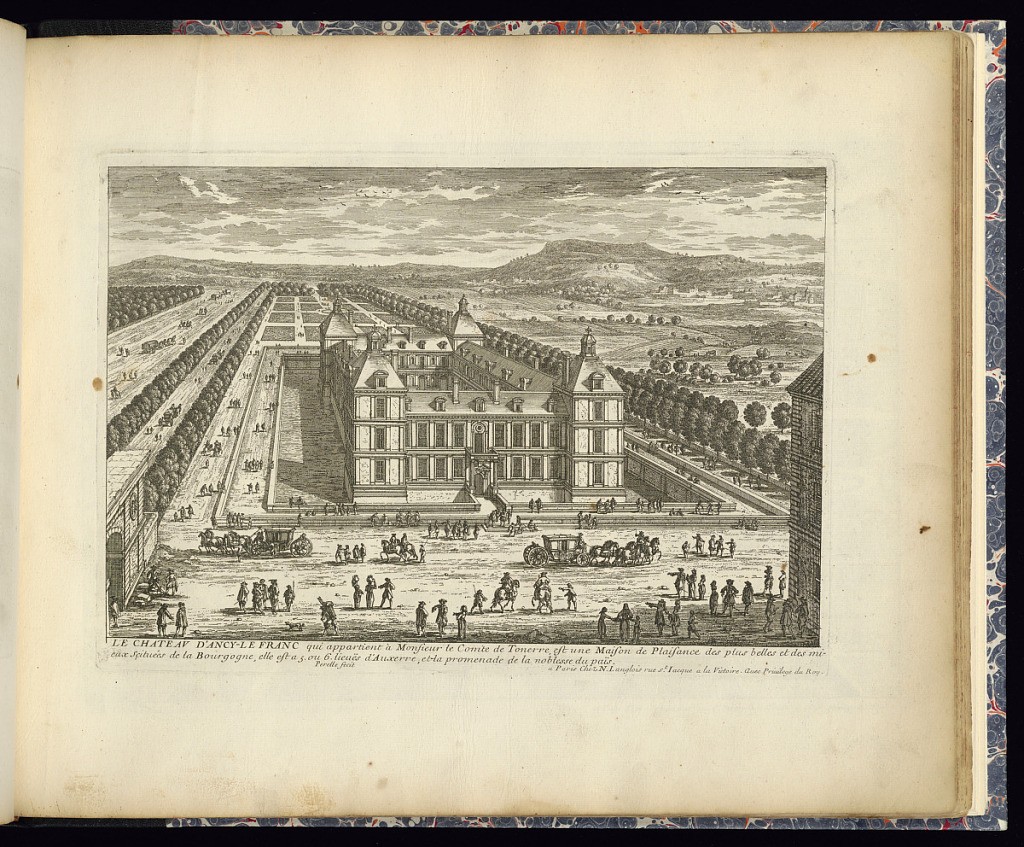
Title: LE CHASTEAU D’ANCY-LE FRANC
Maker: Gabriel Perelle, French, 1604–1677
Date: ca. 1660–83
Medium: Etching on laid paper
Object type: Print
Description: A view of the chateau d'Ancy-le-Franc from its entrance, formal gardens visible in the background with its parterre planting and fountain. The chateau is surrounded by a moat. Figures, horseman, and horse drawn carriages on the roads and grounds. Trees in the landscape. The plate is titled and signed.